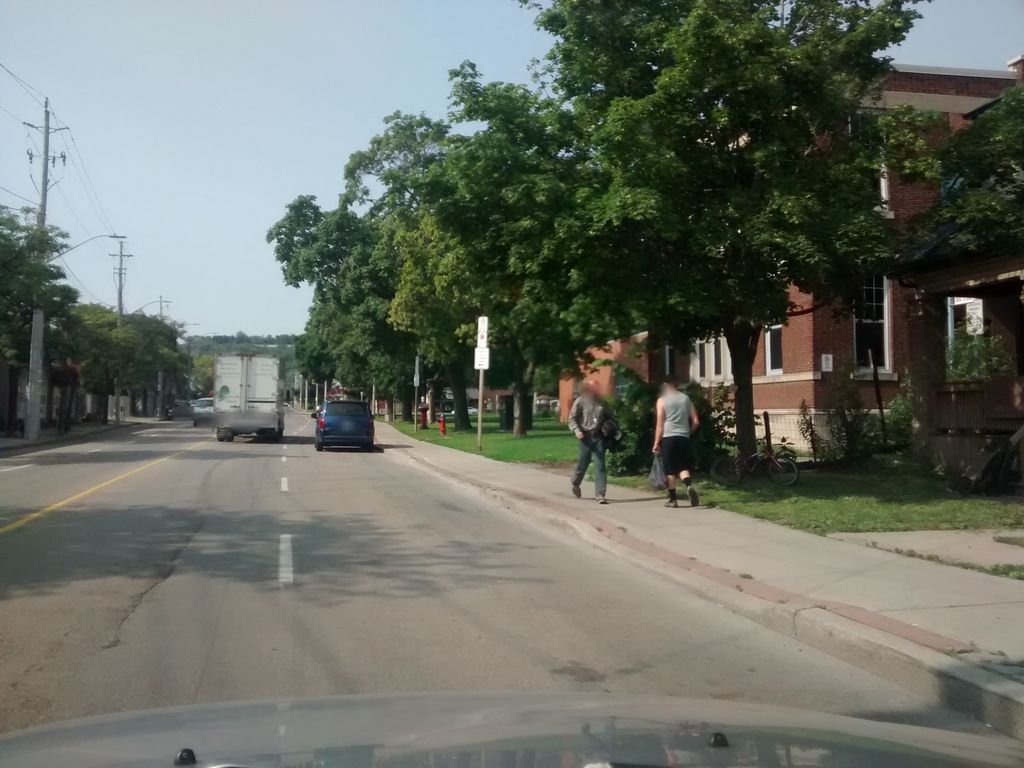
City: hamilton